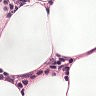
Metastatic tissue present: no